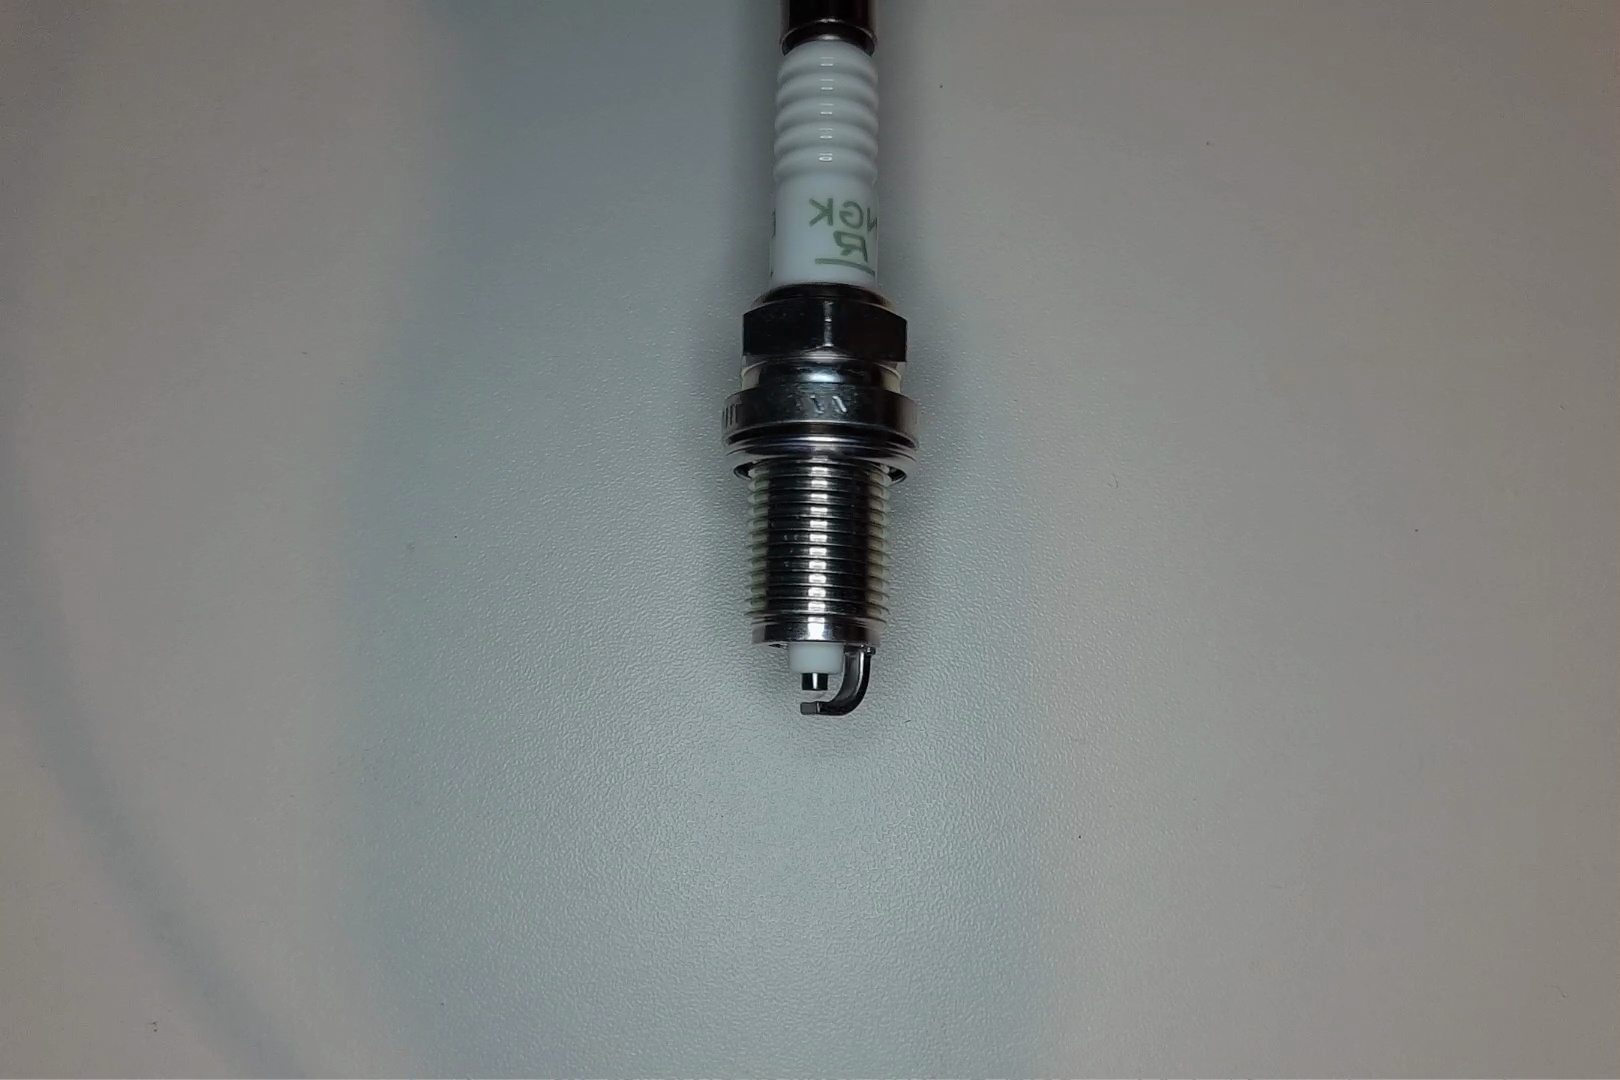
Label: normal